Question: I've been having a play with some Xpath queries but I just can't get this one.
Here's the current string: '"/html/body/div/div[8]/table/tr/td[2]/a"'
It's showing the information below, but I need to grab "Australia" or node 5. I've tried last() and selecting a node on the a but no luck.
Anyone able to help?

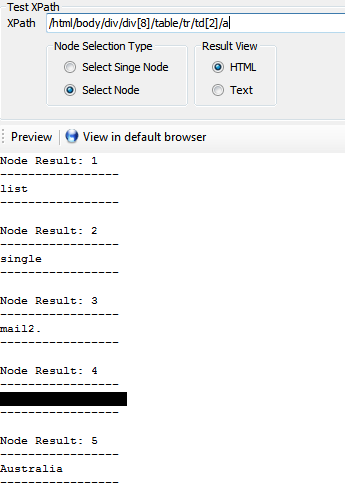
Answer: The following seem to work
'''
/html/body/div/div[8]/table/tr[3]/td[2]/a
'''
You seemed to be on the wrong row. But will the structure always be this static? Maybe you should try to look for something "better" in the page, such as the href containing "country" so be somewhat more resilient to structure changes.